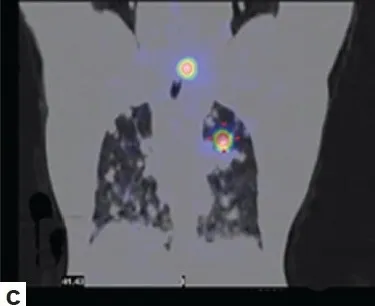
Multiple radio-opaque nodules are seen in both lungs, with radioiodine concentration in a few of these nodules.
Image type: radiology (ct)